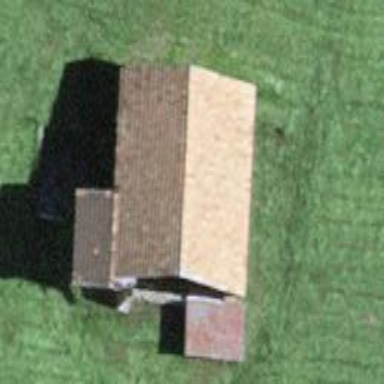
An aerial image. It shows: Rural barn.